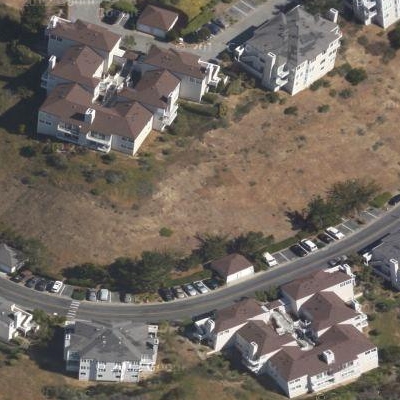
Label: fResident